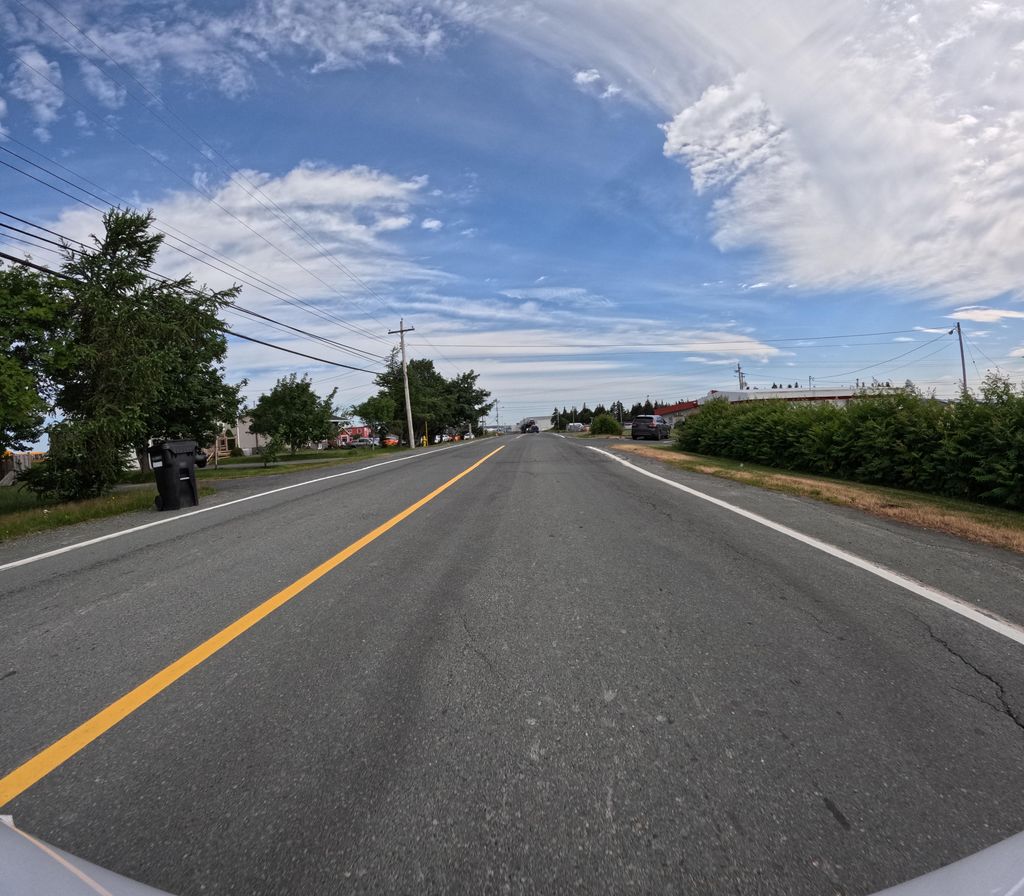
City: st_johns